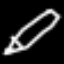
Label: pencil